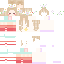
A female human skin with pale skin, wearing blonde long hair dressed in a red tshirt and red pants, featuring a closed mouth.